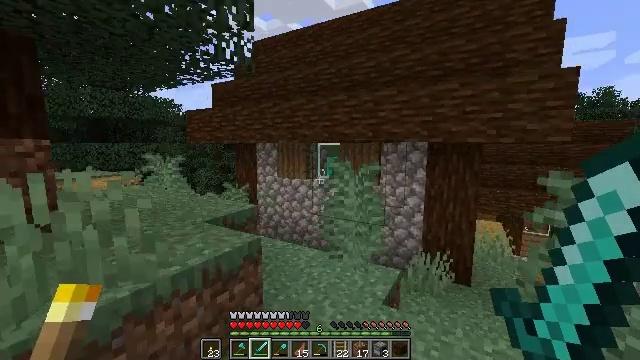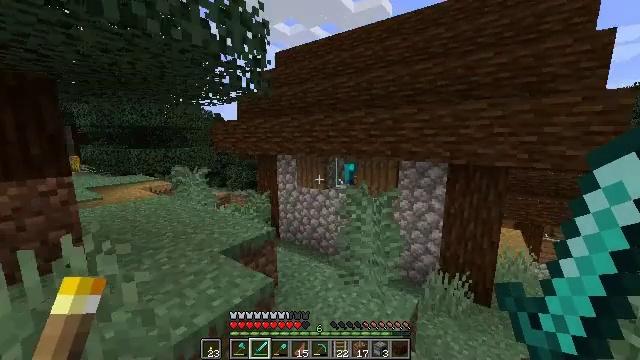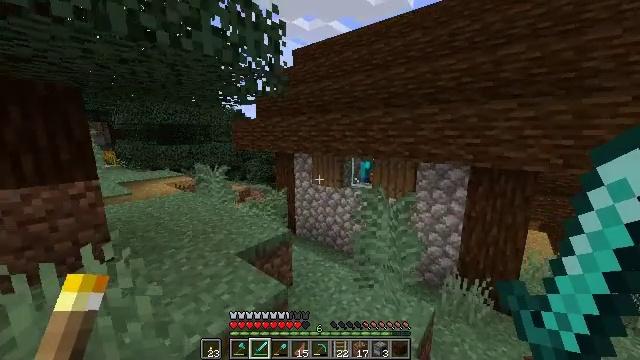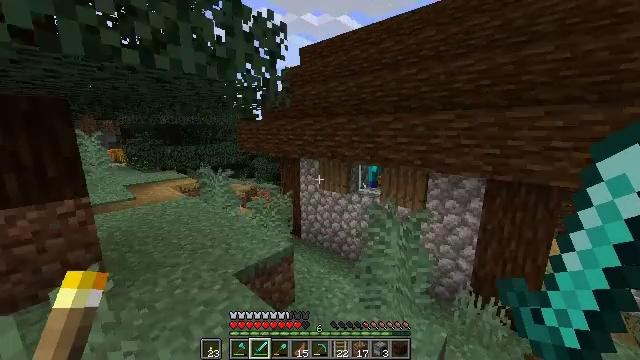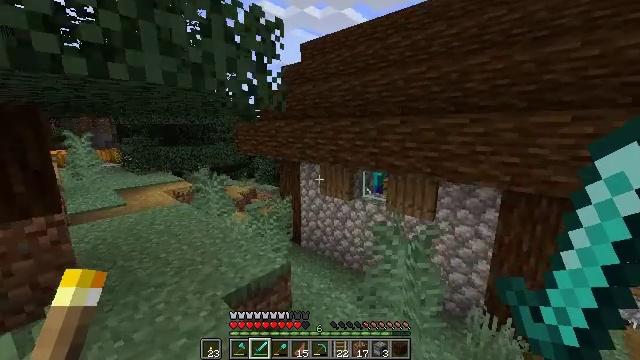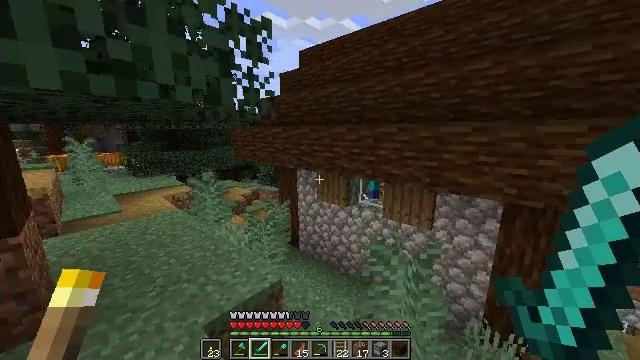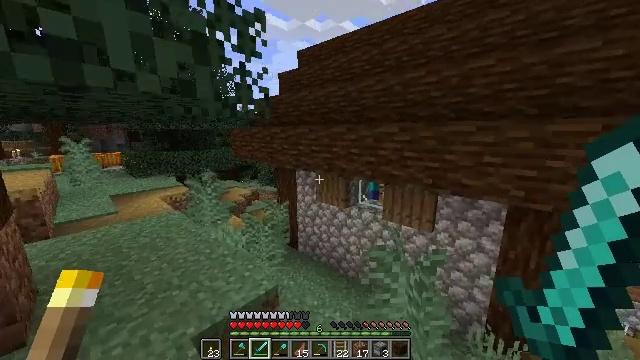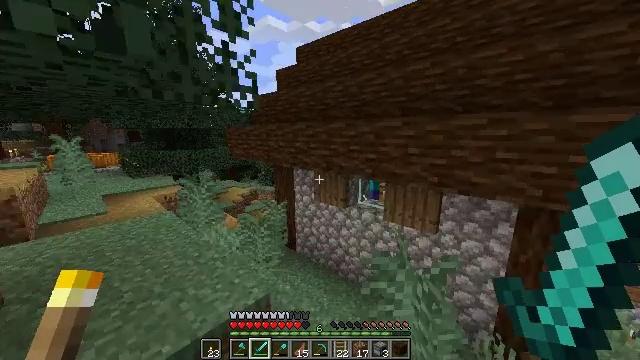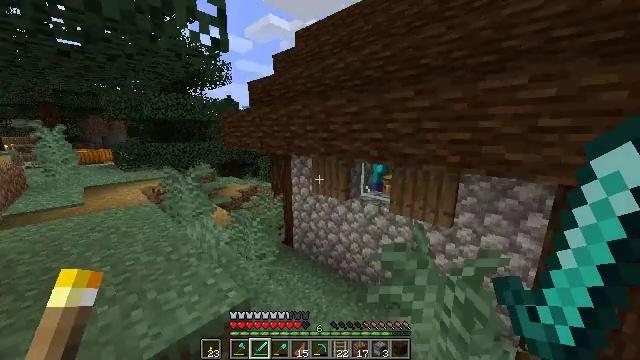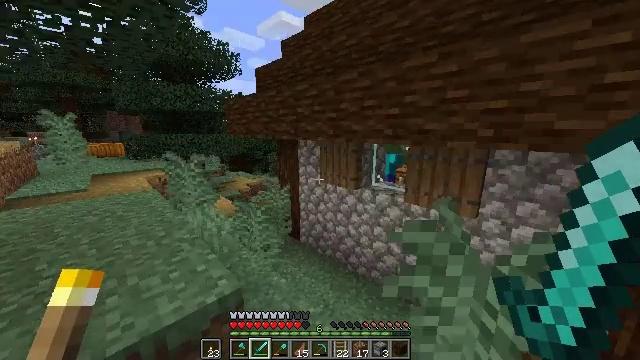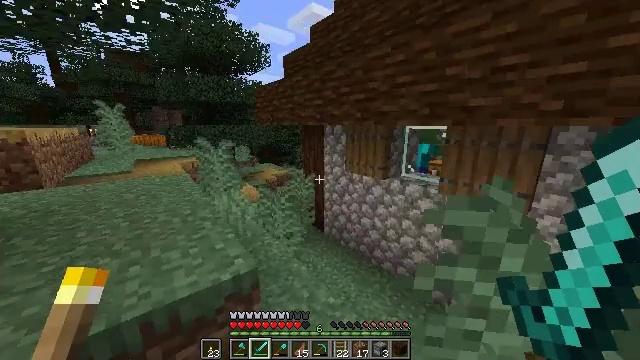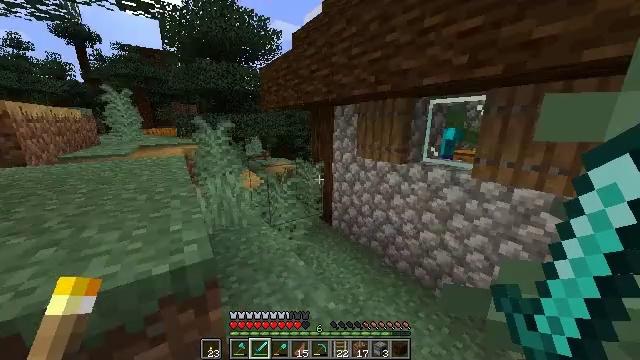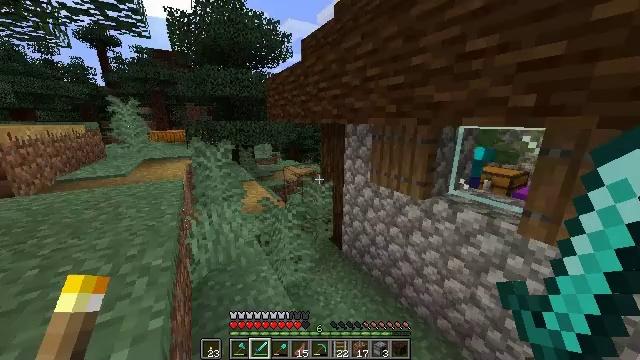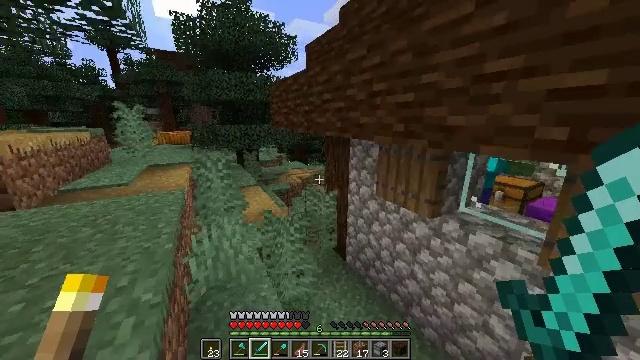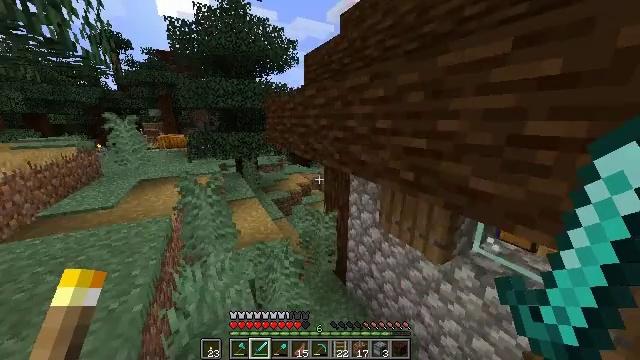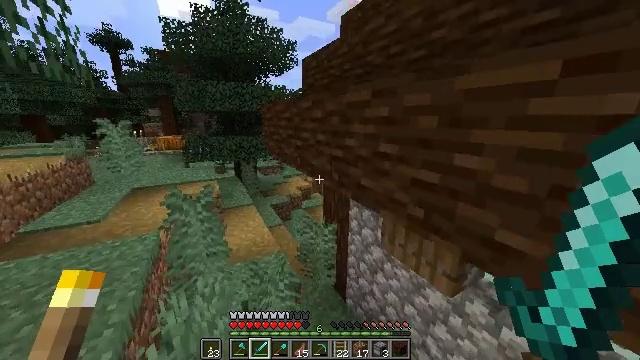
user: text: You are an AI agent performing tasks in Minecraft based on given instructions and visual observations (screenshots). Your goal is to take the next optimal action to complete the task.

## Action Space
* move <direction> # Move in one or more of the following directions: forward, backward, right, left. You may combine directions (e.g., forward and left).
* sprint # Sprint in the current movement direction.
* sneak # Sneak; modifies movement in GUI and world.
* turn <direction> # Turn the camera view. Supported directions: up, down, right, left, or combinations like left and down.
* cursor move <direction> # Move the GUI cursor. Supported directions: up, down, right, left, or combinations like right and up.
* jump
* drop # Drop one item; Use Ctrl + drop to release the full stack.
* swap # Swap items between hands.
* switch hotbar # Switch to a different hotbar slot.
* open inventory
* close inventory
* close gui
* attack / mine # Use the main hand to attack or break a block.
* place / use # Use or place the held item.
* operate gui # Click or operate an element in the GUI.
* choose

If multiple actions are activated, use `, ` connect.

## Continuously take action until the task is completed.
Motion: motion action
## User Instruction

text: Attack the large fern to gather it.
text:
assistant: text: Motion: move forward, sprint, turn left and down, jump
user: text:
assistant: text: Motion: move forward, sprint, turn left and down, jump
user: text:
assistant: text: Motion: move forward, sprint, turn left, jump
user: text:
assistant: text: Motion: move forward, jump
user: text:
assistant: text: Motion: move forward, jump
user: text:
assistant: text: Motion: move forward, jump
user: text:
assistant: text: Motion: move forward, jump
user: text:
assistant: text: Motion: move forward, jump
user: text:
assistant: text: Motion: move forward, turn left, jump
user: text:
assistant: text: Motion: move forward, sprint, turn left and down, jump
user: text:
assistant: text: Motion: move forward, sprint, turn left, jump
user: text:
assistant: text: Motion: move forward, sprint, turn left, jump
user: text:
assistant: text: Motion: move forward, sprint, turn left, jump
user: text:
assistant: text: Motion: move forward, sprint, jump
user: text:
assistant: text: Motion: move forward, jump
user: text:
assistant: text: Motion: move forward, jump
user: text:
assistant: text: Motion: move forward, jump
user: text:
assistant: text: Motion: move forward, turn left
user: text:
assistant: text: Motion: move forward, turn left
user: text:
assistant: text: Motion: move forward, turn left
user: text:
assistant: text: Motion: move forward, turn left
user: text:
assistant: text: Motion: move forward, sprint, turn left
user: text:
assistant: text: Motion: move forward, sprint
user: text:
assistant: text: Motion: move forward, sprint
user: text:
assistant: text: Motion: move forward, sprint
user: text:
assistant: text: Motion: move forward
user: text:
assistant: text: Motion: move forward
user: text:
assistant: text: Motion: move forward, sprint
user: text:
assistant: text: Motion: move forward, sprint
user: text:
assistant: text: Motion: move forward, sprint, turn right